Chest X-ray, PA view. Patient: 66 years old, sex M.
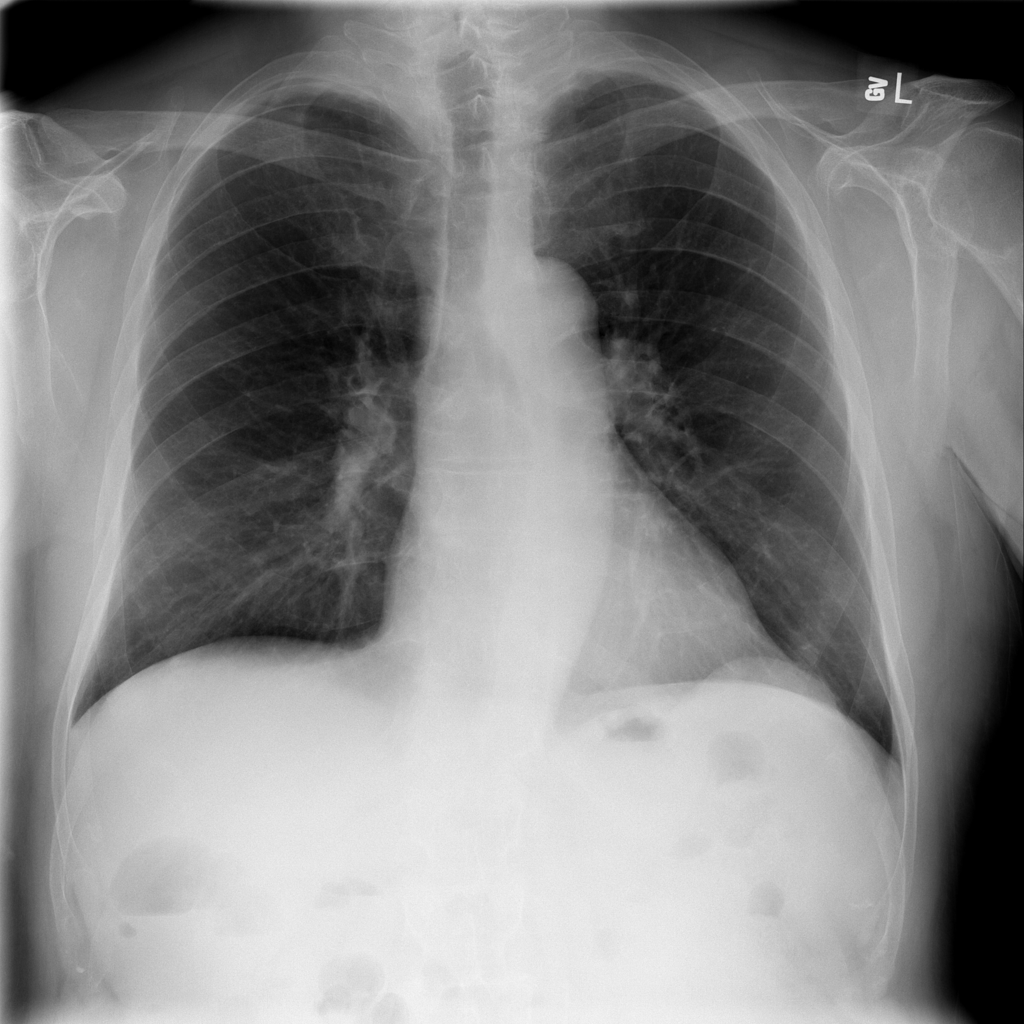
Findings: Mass